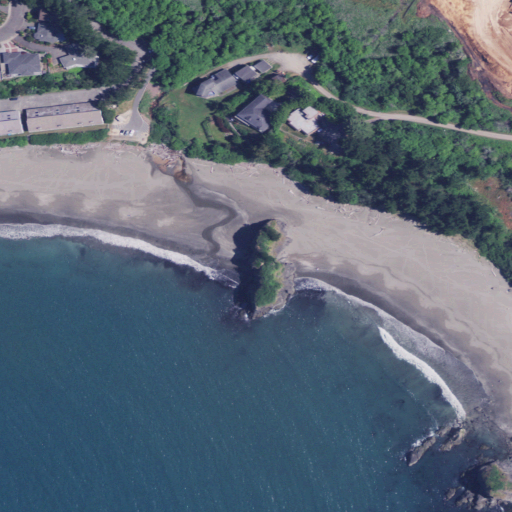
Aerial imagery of island in Oregon named Table Rock containing open water, medium intensity development, high intensity development, low intensity development, open development, grassland, herbaceous wetlands, and barren land